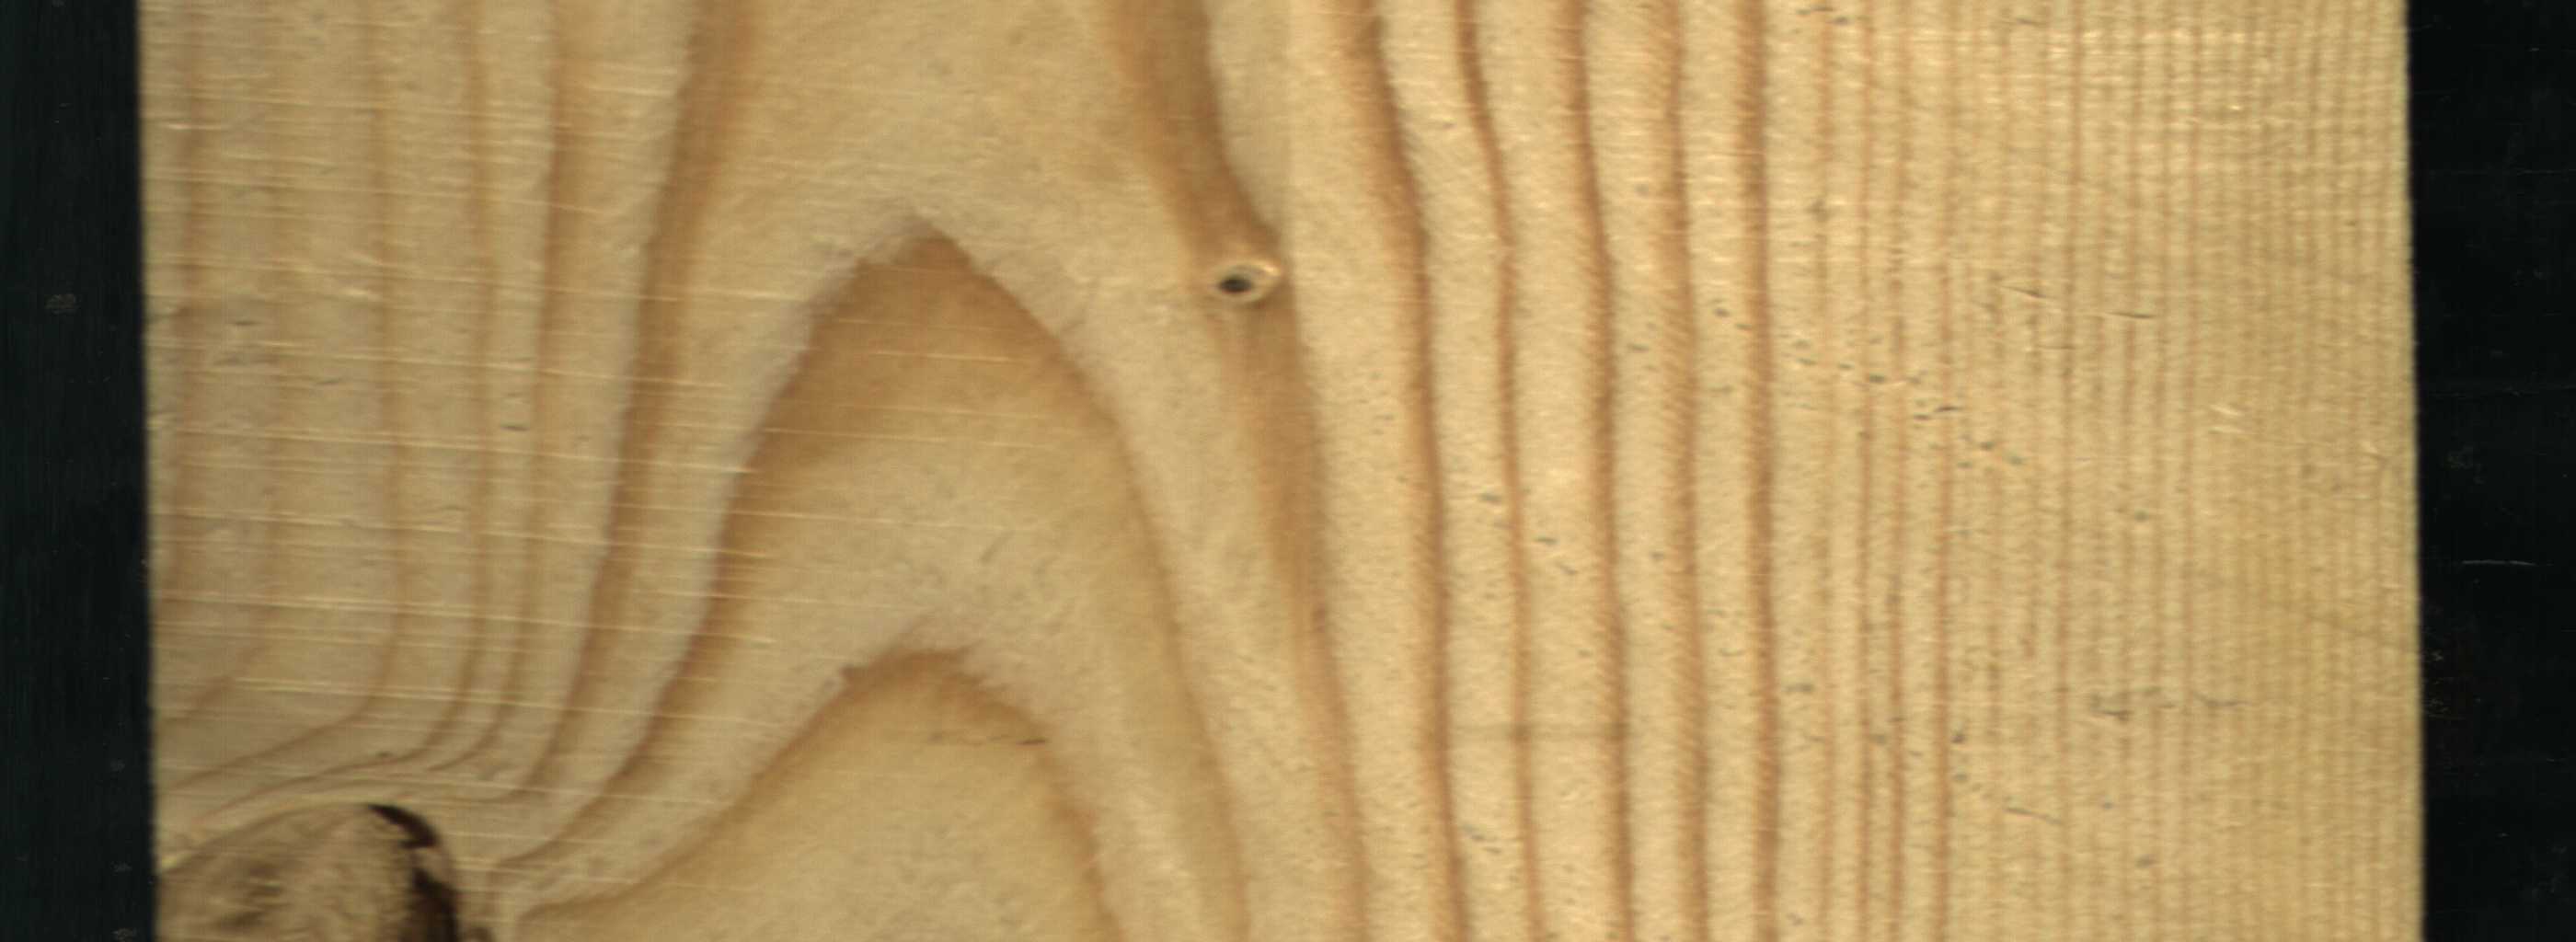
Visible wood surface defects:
Dead_Knot
Dead_Knot